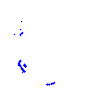
Particle: proton